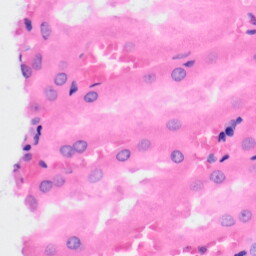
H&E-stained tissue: Kidney